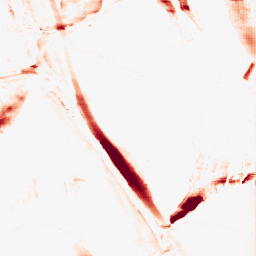
Category: morphological
Decomposition family: morphological_ellipse
Decomposition parameters: operation: opening
width: 5
height: 30
Upsampling method: fft_zeropad
Upsampling parameters: scale: 4
Upsampling scale: 4